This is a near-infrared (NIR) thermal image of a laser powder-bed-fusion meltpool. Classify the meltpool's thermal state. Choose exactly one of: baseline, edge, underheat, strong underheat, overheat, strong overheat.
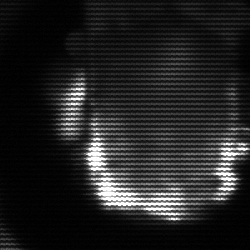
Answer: baseline